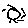
Label: sun